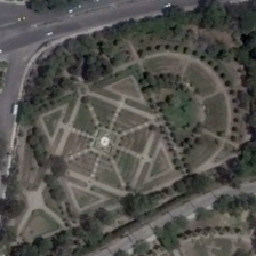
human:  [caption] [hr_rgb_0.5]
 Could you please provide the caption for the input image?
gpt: Square lawns and semicircular lawns form a square surrounded by forests.

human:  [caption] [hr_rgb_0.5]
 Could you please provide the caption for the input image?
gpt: The park looks like a window, with a square piece of land combined with a semicircle of land.

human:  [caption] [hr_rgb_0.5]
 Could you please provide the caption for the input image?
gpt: A park that looks like a window is bound by one piece of square land and half a circle of land.

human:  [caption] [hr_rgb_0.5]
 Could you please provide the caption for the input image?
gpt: Square lawn and half round lawn consist of squares surrounded by forests.

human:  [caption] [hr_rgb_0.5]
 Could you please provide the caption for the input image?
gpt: The park that looks like a window is combined by a square piece of land and a semi-specific piece of land.